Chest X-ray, PA view. Patient: 45 years old, sex F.
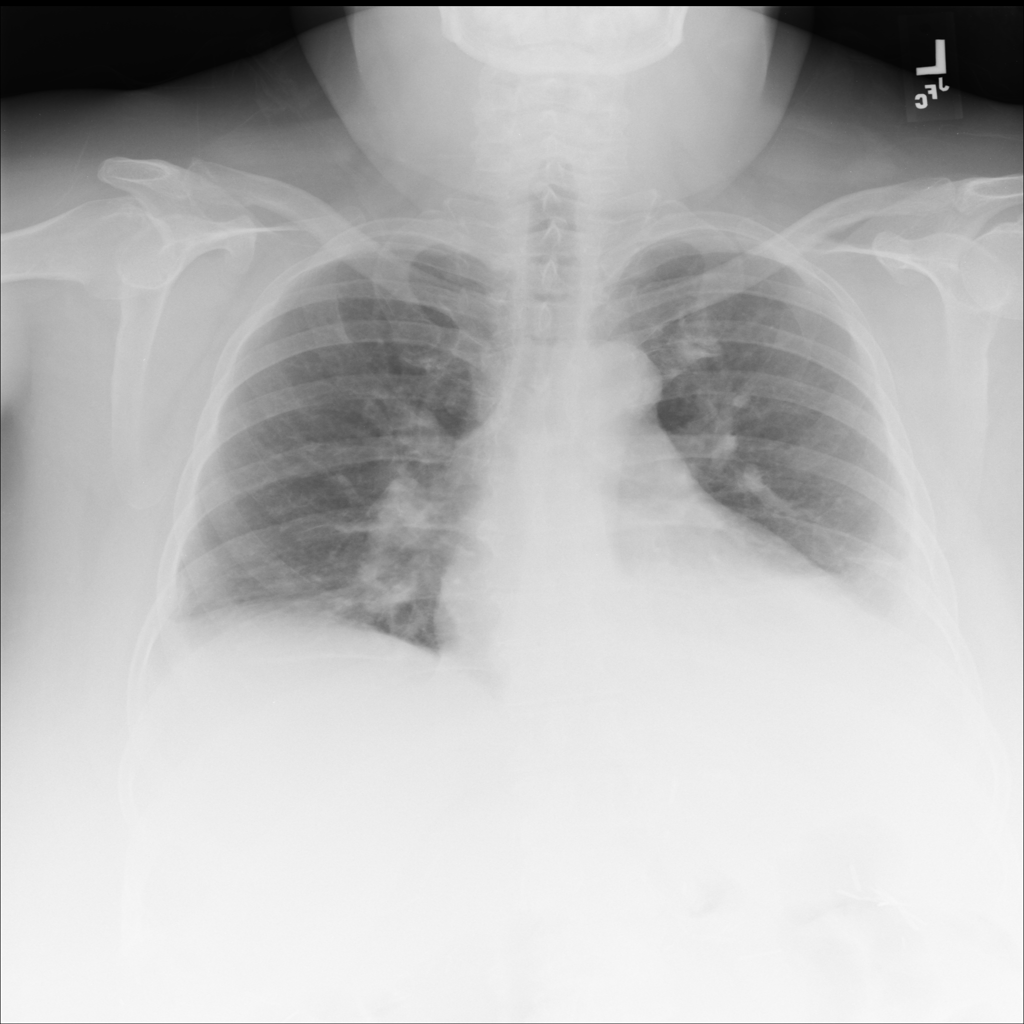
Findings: Atelectasis, Effusion, Infiltration